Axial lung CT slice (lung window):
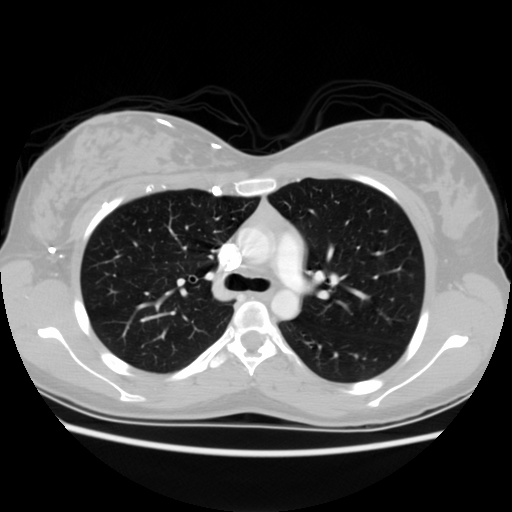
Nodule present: no